Lunar surface albedo tile
Center latitude: 33.806
Center longitude: 34.506
Resolution (meters per pixel, mean): 124.39
Tile area (km^2): 15151.31
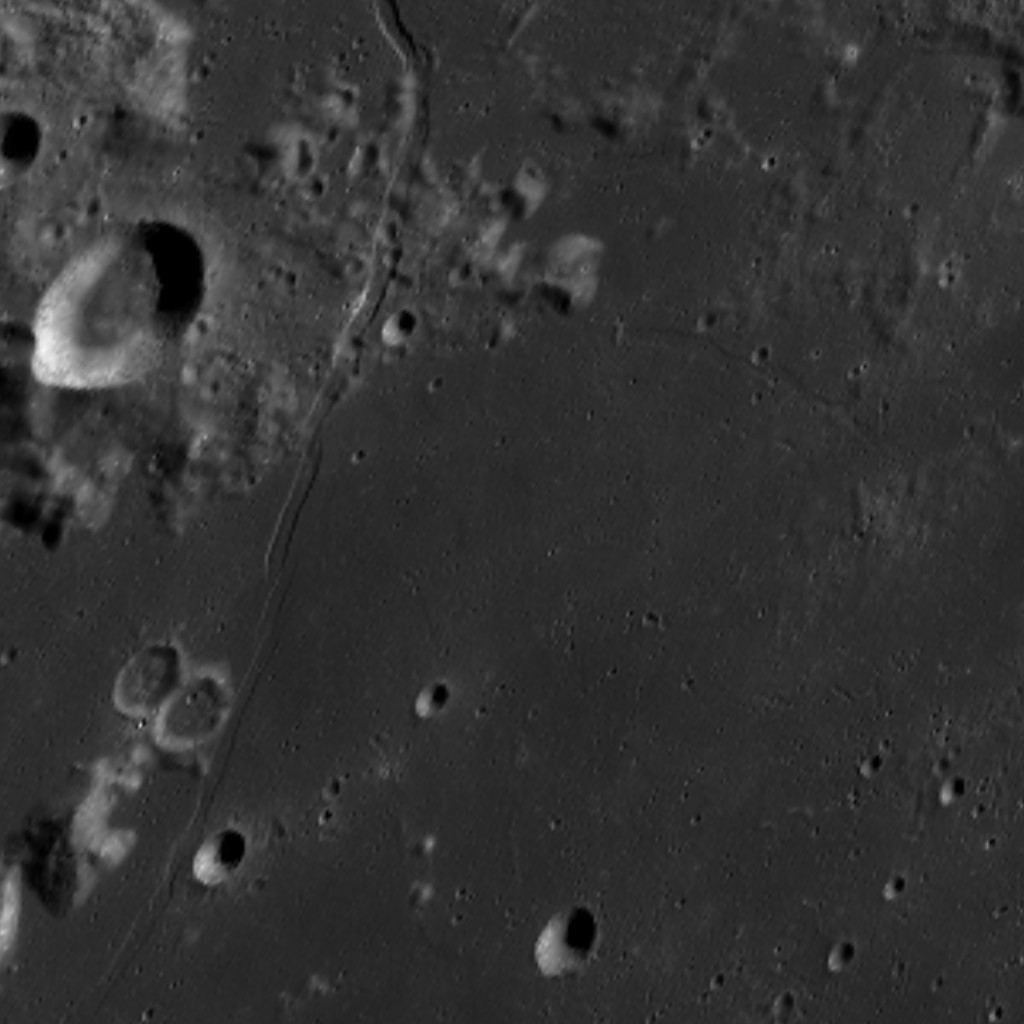